Field crop: maize
Growth stage: 2
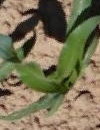
Species: maize